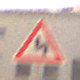
Verkehrszeichen: DoppelkurveZunaechstLinks
Umgebung: Outdoor, Urban
Tageszeit: MorningAfternoon
Wetter: Clear
Licht: Natural
Jahreszeit: NotSpecified
Kontrast: HighContrast